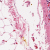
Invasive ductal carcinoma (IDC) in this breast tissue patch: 0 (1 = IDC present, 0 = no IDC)